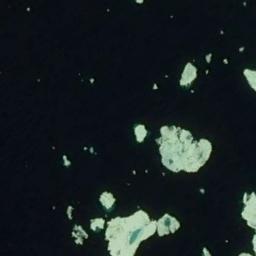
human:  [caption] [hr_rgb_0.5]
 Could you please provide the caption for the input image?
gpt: Sea ice is surrounded by water .

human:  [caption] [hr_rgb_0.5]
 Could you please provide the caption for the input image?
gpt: Several pieces of sea ice of different sizes float in the deep blue sea .

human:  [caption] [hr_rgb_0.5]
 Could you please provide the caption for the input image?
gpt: A group of sparse ice cubes floating on the blue sea .

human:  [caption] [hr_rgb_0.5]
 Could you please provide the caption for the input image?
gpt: There are many ice on the dark green sea .

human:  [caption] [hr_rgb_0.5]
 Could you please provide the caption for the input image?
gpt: There are some pieces of sea ice .